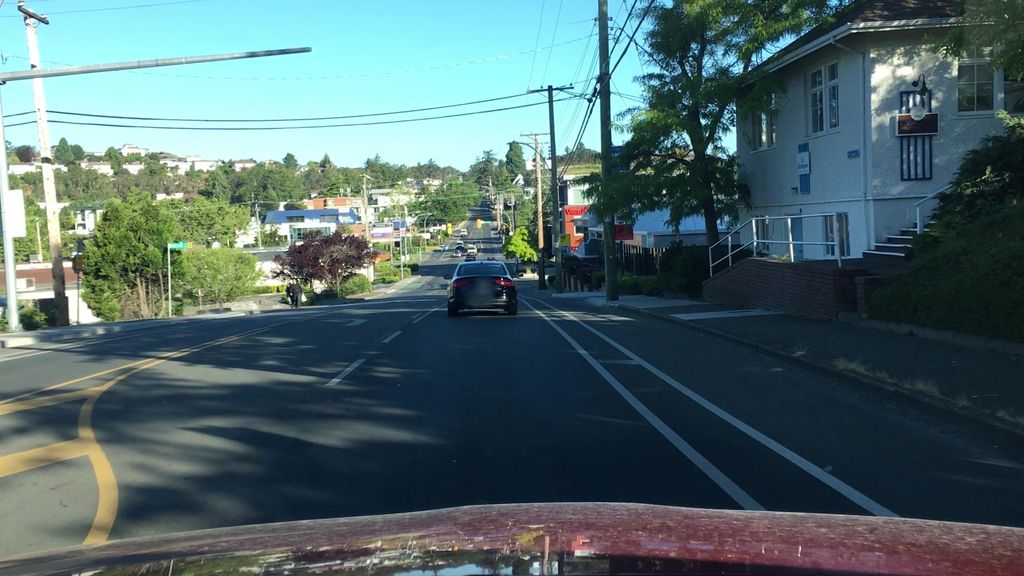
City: victoria